Question:
The above image shows when ToListAsync(cancellationToken) was called, when the token was set to cancel status, and when the cancel exception is finally thrown (6.7 seconds later).
Is this normal behavior? I need it to be faster. The <URL> should exit the query no problem. What is actually going on behind the scenes here?
There isn't any code to show unless requested, it's working... it's just taking an oddly long time.
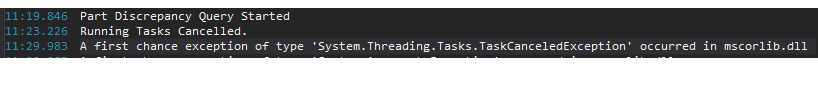
Answer: Is this QueryableExtensions.ToListAsync()? Or something similar?
If so, then it will all depend on the data source. If everything's in-memory, and there are no projections or other queries in the chain, then I'd expect a faster response time. But if the query is going out to some external resource or there's some time-consuming processing embedded, the operation isn't going to be able to be interrupted safely until it reaches a good spot, which could take awhile.